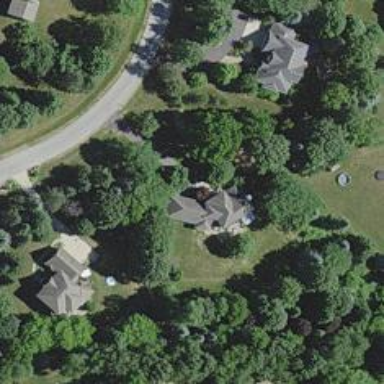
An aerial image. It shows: Driveway.